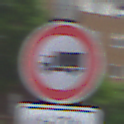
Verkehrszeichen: VerbotFuerKraftfahrzeugeUeberDreiKommaFuenfTonnen
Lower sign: ZeitangabenMitBeschraenkungAufWochentage4
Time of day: MorningAfternoon
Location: Outdoor (Urban)
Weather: Overcast
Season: NotSpecified
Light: Natural